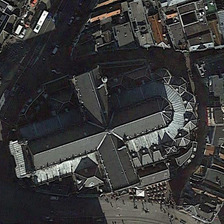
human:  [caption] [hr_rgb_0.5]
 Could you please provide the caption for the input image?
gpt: many buildings are around a church near a road .

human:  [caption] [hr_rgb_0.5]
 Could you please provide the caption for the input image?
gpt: many buildings are around a church near a road .

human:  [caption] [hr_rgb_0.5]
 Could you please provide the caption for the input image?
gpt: many buildings are around a church near a road .

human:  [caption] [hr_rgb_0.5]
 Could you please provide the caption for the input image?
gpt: many buildings are around a church near a road .

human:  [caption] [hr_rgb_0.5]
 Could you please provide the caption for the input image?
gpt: many buildings are around a church near a road .